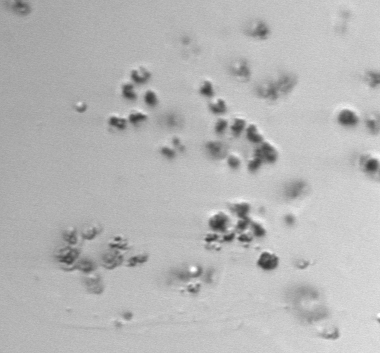
Label: Phaeocystis